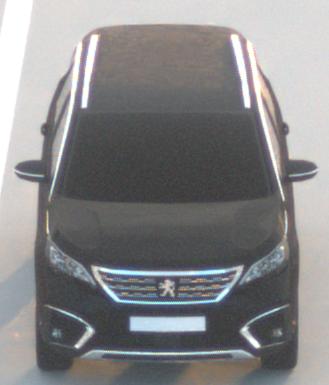
Make: Peugeot
Model: 5008 1.2 PureTech 130 Active
Detailed model: 5008 (II) (03/17 - 09/20)
Model produced from: 2017/03
Model produced until: 2018/07
Doors: 5
Color: black
Road condition: dry road
Daytime: sunrise or sunset
Contrast: low contrast